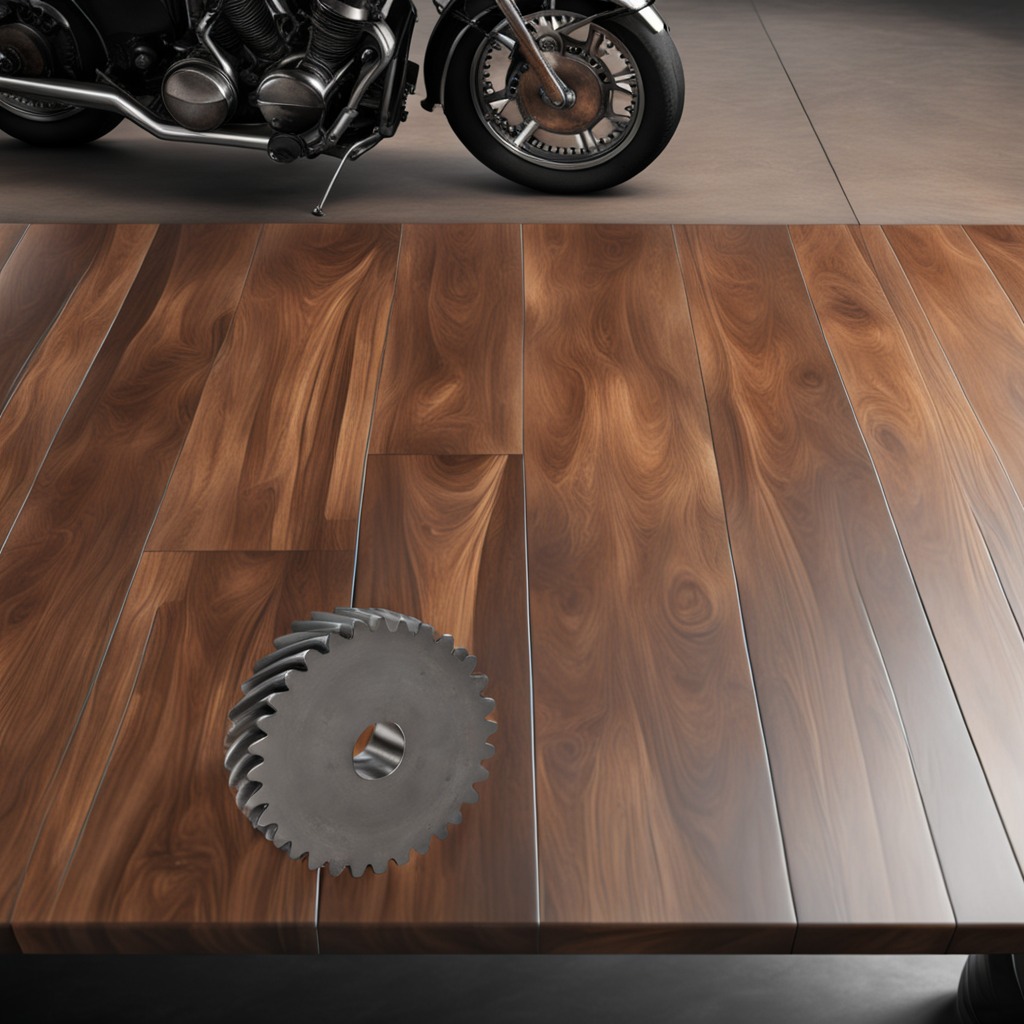
A steel gear with teeth is lying on the wooden table in the vintage motorcycle garage.